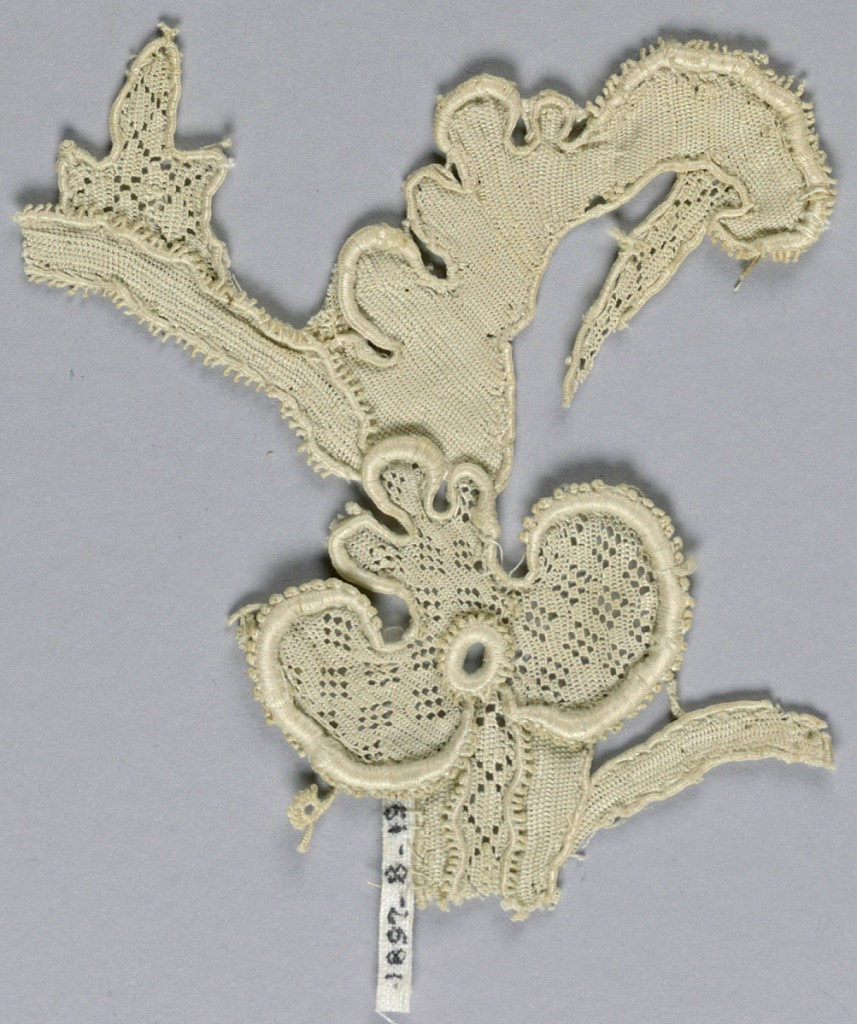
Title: Fragment
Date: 17th century
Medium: linen Technique: needle lace
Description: Fragment in a pattern of a trefoil blossom, large leaf and stem with small portions of surrounding design. Trefoil entirely lozenge diaper openwork. Leaf is scalloped.